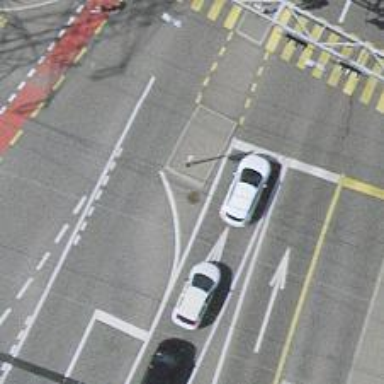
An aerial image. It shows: Asphalt road classified as primary highway with share busway on the right side for cyclists.